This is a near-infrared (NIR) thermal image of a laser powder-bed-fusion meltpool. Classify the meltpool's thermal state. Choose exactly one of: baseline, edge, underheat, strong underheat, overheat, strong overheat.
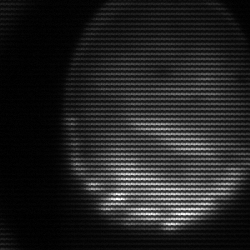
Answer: edge